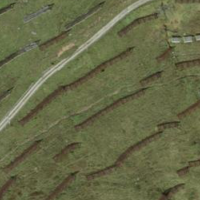
EUNIS habitat code: 26
Species observed at this site:
Aculepeira ceropegia